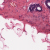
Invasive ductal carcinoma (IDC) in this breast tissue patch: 0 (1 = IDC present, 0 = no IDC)